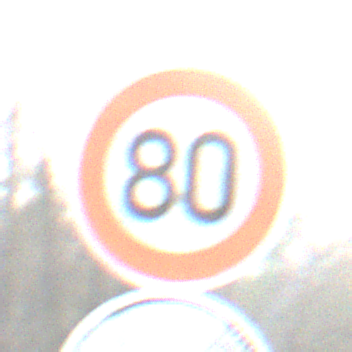
Verkehrszeichen: Geschwindigkeit80
Zusatzzeichen unten: EndeUeberholverbot
Umgebung: Outdoor, Nature
Tageszeit: MorningAfternoon
Wetter: PartlyCloudy
Licht: Natural
Jahreszeit: NotSpecified
Kontrast: HighContrast